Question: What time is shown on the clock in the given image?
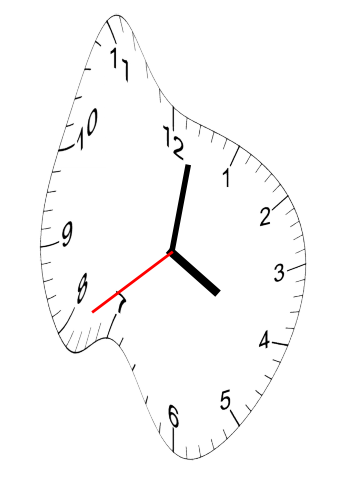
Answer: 04:01:39